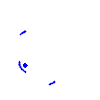
Particle: electron